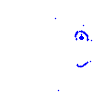
Particle: pion